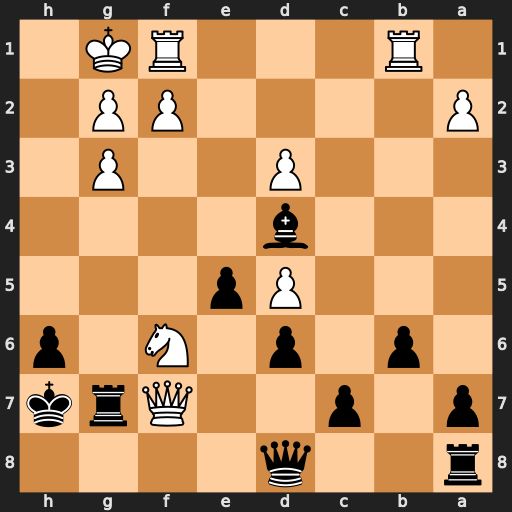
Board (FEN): r2q4/p1p2Qrk/1p1p1N1p/3Pp3/3b4/3P2P1/P4PP1/1R3RK1
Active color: b
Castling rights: -
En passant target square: -
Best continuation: Kh8 Qe6 Rg6 Ne4 Rxe6